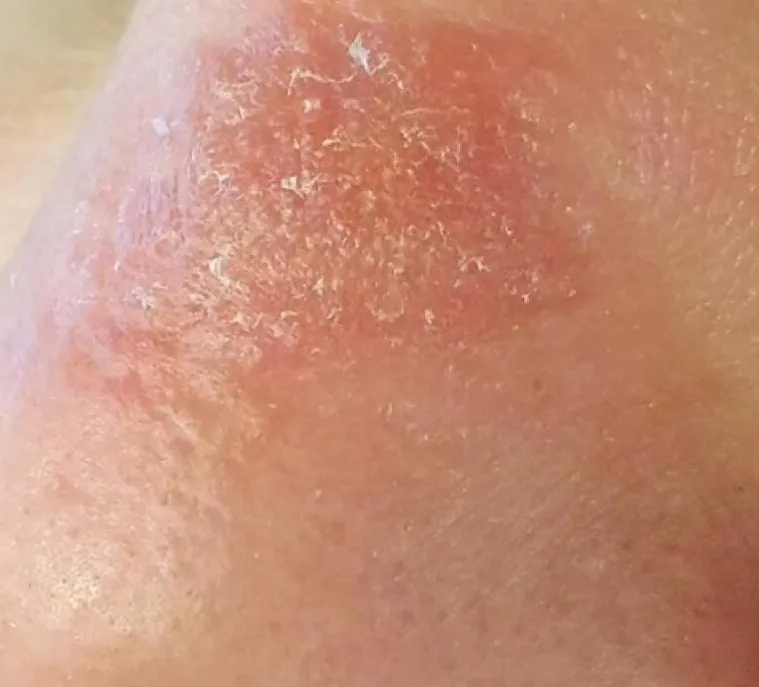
Erythematous papular lesion.
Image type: medical_photograph (skin_photograph)